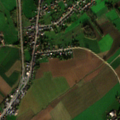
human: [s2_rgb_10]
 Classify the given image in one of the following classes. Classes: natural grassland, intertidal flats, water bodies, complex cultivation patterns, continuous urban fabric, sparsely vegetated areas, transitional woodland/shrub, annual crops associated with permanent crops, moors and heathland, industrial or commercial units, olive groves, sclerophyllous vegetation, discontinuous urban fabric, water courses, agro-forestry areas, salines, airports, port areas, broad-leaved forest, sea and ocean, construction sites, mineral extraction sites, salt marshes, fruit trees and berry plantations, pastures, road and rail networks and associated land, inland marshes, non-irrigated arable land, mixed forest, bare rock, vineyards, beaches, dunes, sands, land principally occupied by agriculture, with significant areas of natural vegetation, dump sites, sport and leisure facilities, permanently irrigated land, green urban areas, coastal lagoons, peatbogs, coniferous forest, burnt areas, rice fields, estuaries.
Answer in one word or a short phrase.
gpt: discontinuous urban fabric, non-irrigated arable land, pastures, complex cultivation patterns